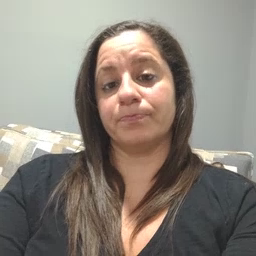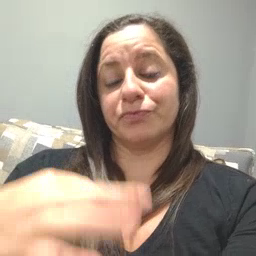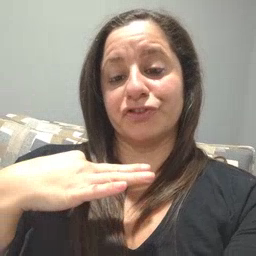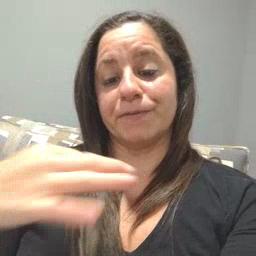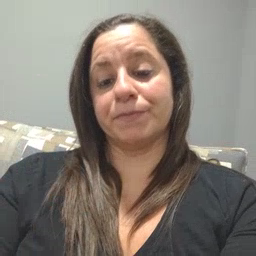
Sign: shirt